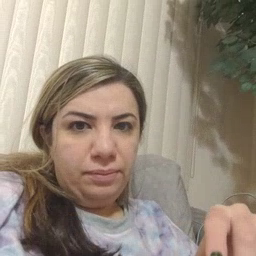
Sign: closet